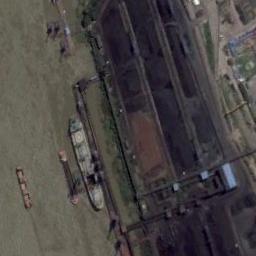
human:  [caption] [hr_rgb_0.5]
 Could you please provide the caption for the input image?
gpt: The ship is docked at the cargo terminal and the water is yellow .

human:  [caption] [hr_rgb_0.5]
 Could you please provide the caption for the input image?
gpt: There is a ship in the yellow water on the shore .

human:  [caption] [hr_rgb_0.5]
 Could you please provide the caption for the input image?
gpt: There are many buildings of different shapes and sizes beside the ships .

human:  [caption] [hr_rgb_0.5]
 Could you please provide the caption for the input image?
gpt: Several white, Orange-red bulk carriers are docked by the dock, And there is a lot of coal on the dock .

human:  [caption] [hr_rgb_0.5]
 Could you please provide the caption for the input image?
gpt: The ship is at the harbor beside a river .